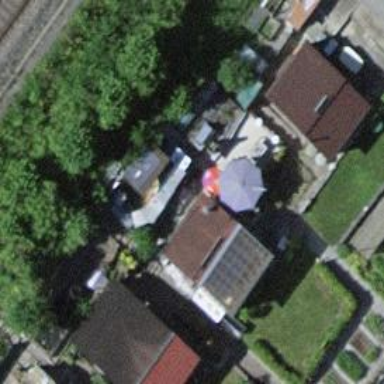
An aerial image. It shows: Allotment house.